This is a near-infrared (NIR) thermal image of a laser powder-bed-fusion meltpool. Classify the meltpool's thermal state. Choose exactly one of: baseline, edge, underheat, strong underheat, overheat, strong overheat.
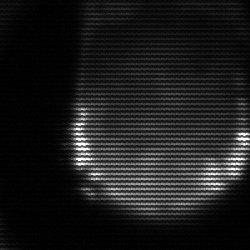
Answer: edge